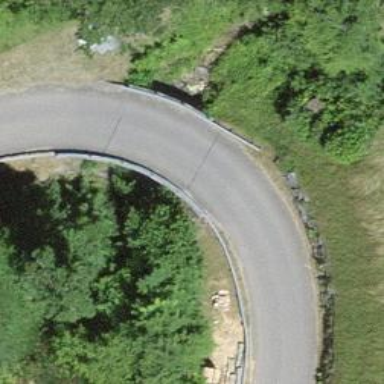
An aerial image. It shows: Track road with grade1 bridge.